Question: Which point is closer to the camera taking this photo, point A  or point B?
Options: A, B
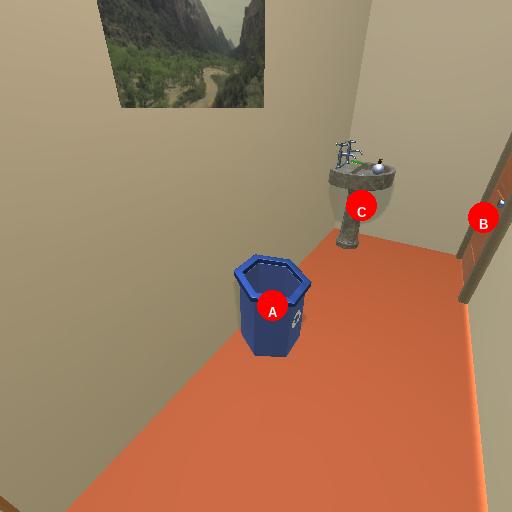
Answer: A